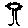
Label: tree